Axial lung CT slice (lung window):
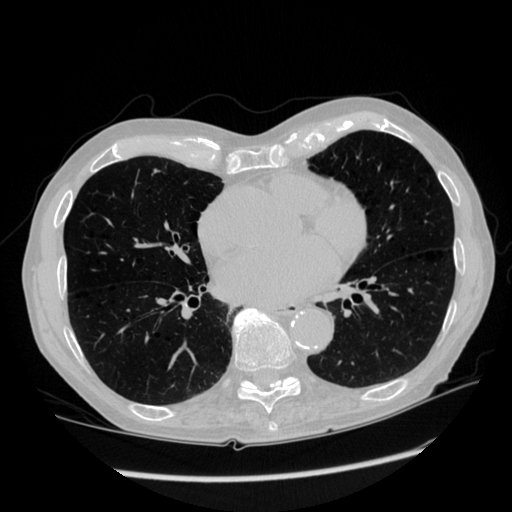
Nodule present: no